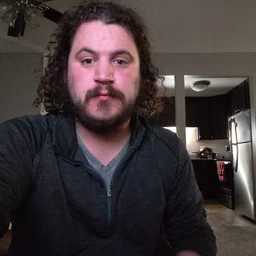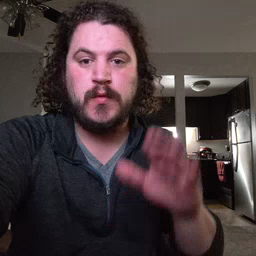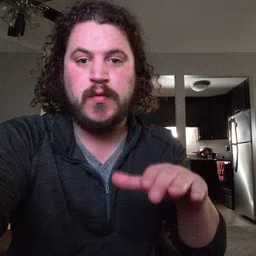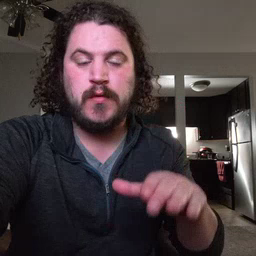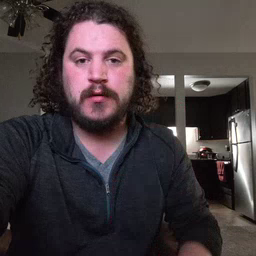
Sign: on